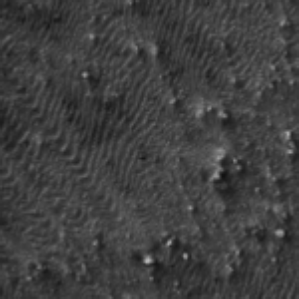
Label: frost